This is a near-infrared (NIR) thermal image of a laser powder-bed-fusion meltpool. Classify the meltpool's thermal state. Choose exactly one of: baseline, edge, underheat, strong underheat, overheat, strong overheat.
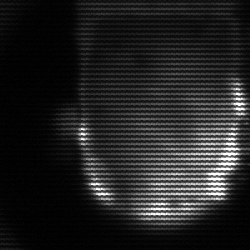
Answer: baseline